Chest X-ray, PA view. Patient: 2 years old, sex M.
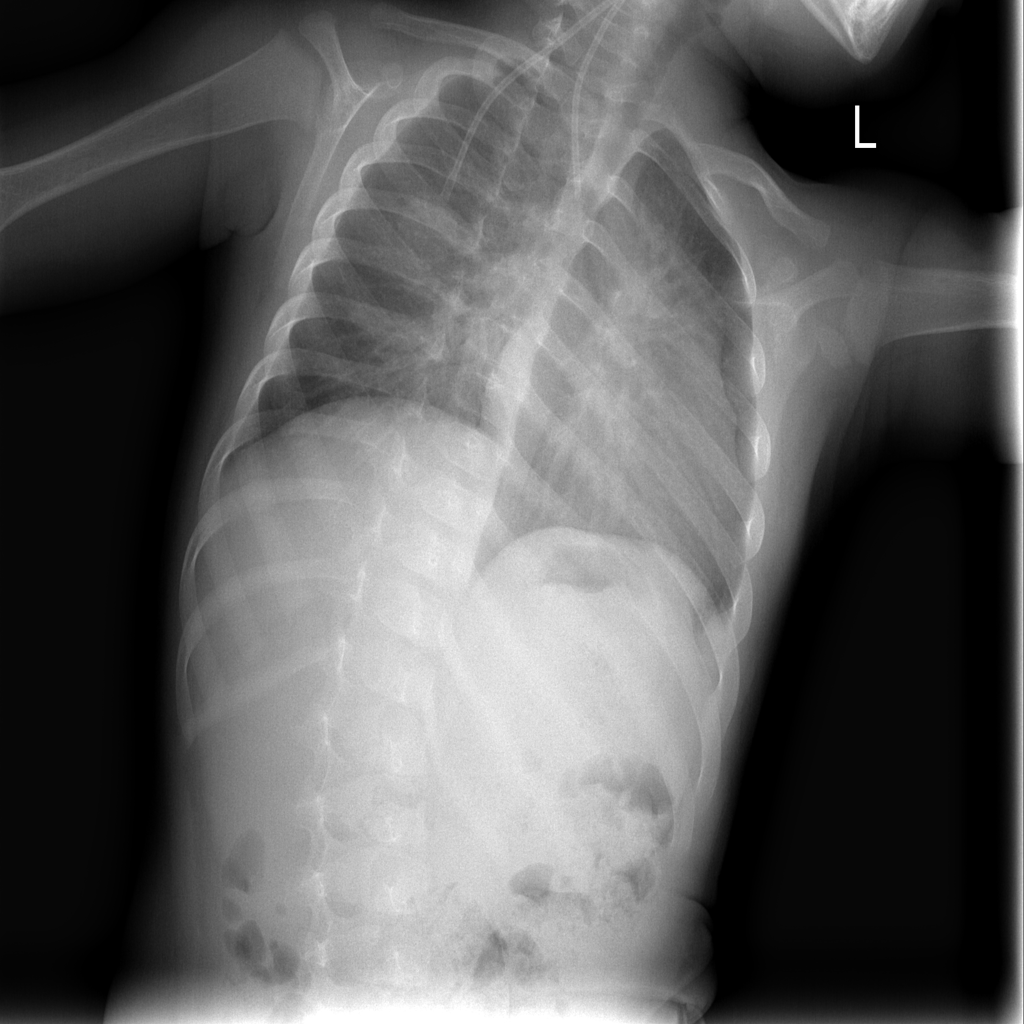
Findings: No Finding